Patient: sex M, age 45
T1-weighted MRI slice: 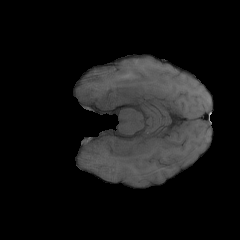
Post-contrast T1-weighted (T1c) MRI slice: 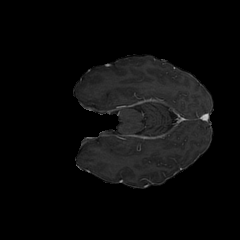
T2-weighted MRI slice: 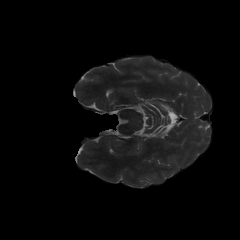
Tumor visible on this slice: no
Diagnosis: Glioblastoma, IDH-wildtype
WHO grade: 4